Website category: sports
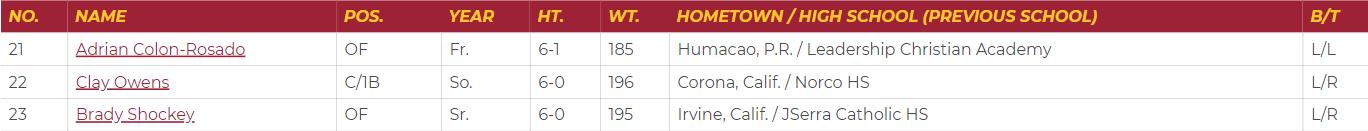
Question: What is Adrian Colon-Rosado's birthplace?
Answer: Humacao, P.R.

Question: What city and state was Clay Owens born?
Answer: Corona, Calif.

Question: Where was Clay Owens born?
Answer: Corona, Calif.

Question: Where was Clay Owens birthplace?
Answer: Corona, Calif.

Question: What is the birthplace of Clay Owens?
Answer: Corona, Calif.

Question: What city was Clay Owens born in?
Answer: Corona, Calif.

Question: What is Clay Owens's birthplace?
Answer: Corona, Calif.

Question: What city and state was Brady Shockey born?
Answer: Irvine, Calif.

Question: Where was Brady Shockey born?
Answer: Irvine, Calif.

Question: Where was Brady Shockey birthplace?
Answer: Irvine, Calif.

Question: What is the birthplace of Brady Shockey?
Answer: Irvine, Calif.

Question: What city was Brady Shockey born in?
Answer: Irvine, Calif.

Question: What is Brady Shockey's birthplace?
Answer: Irvine, Calif.

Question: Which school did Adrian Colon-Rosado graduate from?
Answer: Leadership Christian Academy

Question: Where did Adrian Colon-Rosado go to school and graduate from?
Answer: Leadership Christian Academy

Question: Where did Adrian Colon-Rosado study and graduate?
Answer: Leadership Christian Academy

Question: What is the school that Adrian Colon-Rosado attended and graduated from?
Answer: Leadership Christian Academy

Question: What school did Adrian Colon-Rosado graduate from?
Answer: Leadership Christian Academy

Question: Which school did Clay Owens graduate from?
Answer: Norco HS

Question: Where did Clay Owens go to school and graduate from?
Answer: Norco HS

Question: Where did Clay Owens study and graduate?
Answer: Norco HS

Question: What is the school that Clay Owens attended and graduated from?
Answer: Norco HS

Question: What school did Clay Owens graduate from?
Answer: Norco HS

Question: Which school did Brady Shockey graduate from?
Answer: JSerra Catholic HS

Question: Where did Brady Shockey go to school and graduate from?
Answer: JSerra Catholic HS

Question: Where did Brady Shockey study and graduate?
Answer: JSerra Catholic HS

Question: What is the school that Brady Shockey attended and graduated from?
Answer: JSerra Catholic HS

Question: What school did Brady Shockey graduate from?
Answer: JSerra Catholic HS